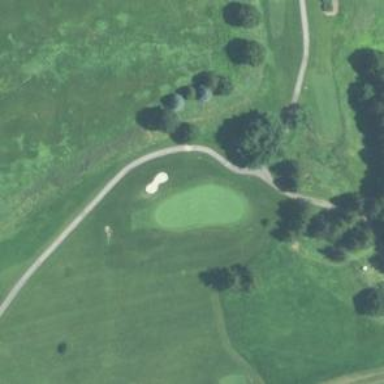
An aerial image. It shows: Golf hole.